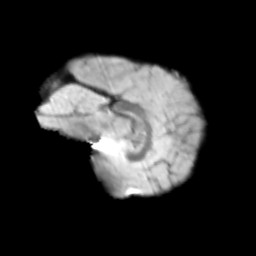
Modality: T2w
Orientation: sagittal
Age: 9
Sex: female
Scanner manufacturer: siemens
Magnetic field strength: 3 T
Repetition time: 3.8 s
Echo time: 0.07 s